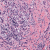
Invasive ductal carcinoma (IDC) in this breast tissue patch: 1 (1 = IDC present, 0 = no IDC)